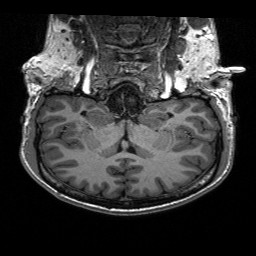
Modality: T1w
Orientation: sagittal
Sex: male
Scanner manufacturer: siemens
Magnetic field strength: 3 T
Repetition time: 2.3 s
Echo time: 0.00197 s